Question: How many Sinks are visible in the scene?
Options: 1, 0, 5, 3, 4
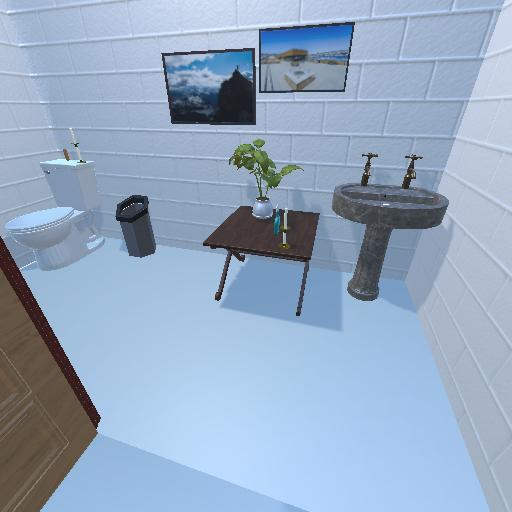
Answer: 1